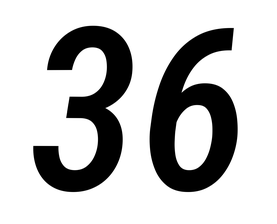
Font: Roboto-Italic_Condensed_Medium_Italic